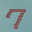
Label: 7